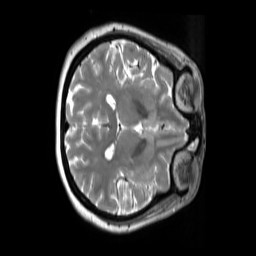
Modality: T2w
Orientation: axial
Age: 44
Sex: female
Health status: ill
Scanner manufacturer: siemens
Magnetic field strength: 3 T
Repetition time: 2.8 s
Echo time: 0.326 s